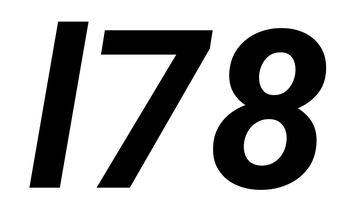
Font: Roboto-Italic_Bold_Italic